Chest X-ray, PA view. Patient: 20 years old, sex M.
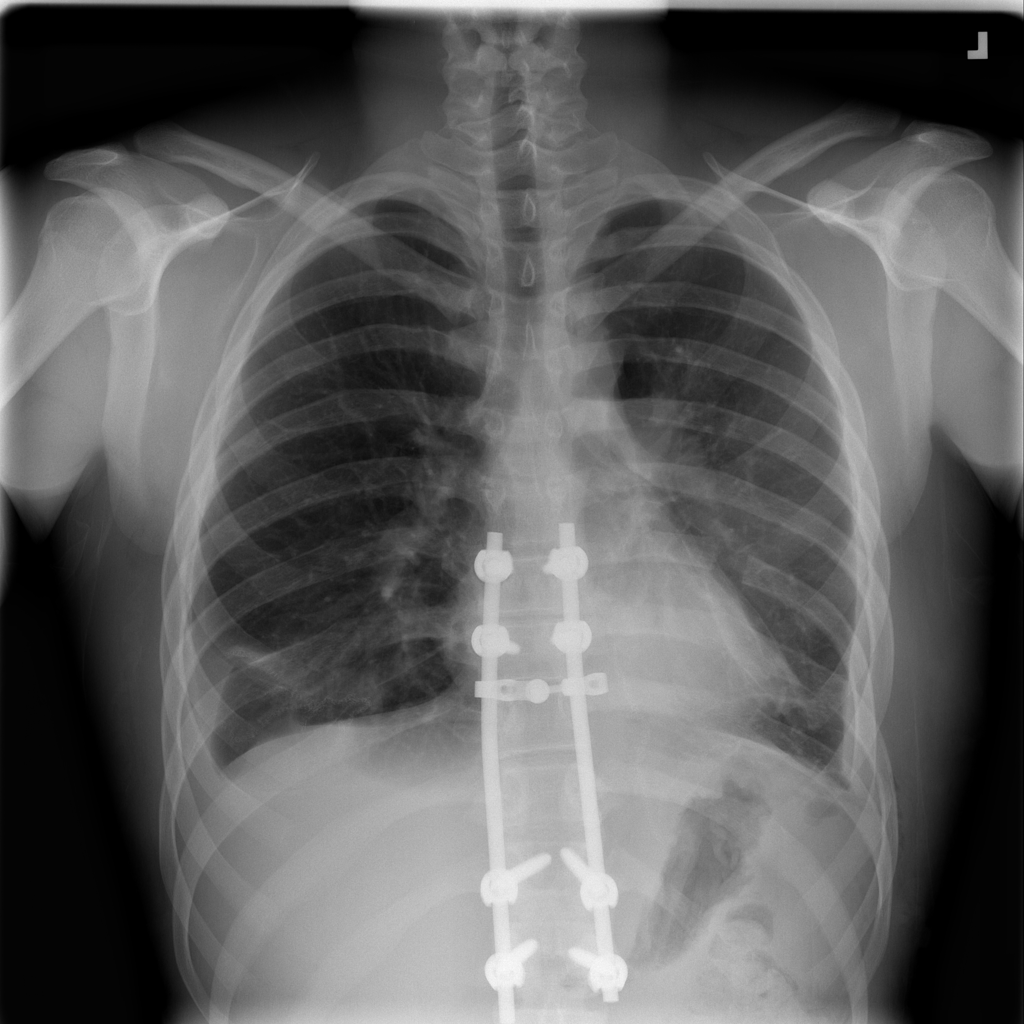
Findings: Atelectasis, Effusion